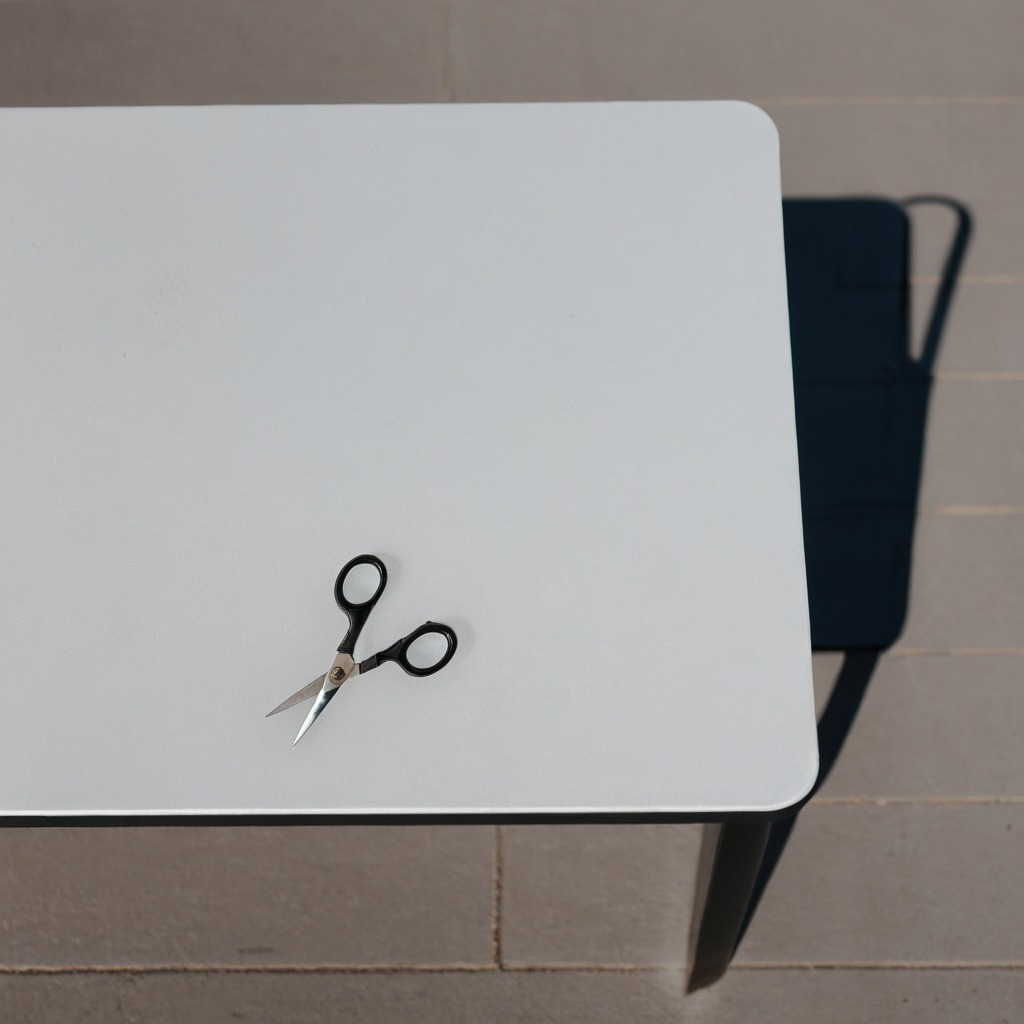
A scissor is lying on the table.